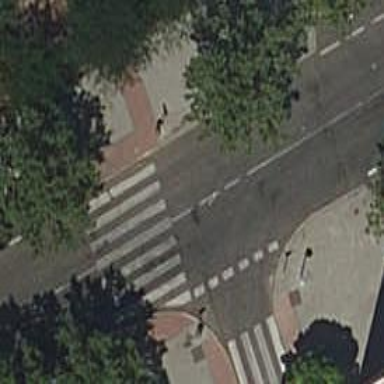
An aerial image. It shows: Zebra crossing on the road.